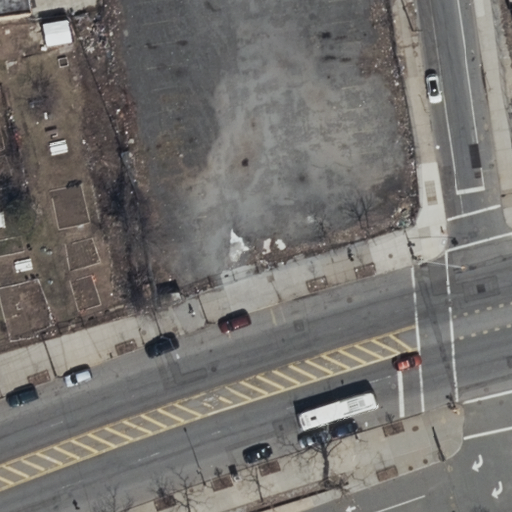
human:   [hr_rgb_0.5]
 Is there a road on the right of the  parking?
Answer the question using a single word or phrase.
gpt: yes

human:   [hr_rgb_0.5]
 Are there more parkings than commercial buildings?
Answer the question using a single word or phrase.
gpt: yes

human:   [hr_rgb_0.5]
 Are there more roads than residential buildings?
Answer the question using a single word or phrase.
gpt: yes

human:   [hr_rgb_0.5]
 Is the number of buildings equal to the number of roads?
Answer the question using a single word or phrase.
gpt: no

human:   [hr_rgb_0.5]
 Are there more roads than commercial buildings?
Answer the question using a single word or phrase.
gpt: yes

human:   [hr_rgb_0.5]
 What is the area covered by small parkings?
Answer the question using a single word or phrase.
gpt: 0m2

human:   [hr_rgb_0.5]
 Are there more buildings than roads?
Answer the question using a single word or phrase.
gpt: no

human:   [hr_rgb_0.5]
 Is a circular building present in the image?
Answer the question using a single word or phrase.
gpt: no

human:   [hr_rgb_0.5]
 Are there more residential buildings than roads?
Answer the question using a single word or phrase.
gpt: no

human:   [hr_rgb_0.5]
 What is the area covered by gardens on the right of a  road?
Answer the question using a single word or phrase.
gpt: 0m2

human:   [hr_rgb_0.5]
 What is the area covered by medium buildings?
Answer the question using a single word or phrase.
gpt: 0m2

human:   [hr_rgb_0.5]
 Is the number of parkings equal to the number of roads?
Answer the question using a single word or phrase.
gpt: no

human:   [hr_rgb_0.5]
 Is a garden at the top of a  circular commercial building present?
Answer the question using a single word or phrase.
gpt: no

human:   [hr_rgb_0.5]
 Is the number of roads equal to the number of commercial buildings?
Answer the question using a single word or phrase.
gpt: no

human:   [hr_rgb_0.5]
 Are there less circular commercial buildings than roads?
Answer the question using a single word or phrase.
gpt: yes

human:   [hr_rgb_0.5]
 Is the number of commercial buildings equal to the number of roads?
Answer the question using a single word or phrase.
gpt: no

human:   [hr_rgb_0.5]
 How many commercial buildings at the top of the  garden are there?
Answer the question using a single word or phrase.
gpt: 0

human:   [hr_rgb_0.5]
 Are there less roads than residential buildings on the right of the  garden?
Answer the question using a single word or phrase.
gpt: no

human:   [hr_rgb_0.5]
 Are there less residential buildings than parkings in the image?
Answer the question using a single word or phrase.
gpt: no

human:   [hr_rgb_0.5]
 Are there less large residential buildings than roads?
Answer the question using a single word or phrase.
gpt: yes

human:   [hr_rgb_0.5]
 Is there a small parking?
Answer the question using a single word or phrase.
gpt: no

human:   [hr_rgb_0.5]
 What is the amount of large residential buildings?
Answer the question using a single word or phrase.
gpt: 0

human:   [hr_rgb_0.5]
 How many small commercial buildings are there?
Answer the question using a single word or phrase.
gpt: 0

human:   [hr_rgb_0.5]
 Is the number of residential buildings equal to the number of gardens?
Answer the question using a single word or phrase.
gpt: yes

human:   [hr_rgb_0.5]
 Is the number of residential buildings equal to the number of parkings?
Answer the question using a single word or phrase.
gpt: yes

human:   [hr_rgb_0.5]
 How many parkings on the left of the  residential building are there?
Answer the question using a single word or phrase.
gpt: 0

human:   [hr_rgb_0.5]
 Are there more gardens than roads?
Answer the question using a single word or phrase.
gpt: no

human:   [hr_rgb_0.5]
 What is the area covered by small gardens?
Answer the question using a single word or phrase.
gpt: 0m2

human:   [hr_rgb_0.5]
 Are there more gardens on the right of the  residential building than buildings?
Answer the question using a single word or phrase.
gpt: no

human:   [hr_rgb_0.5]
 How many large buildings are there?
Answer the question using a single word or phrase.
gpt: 0

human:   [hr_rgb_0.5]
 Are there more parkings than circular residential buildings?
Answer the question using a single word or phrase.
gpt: yes

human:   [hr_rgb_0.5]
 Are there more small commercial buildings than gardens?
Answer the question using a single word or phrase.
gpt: no

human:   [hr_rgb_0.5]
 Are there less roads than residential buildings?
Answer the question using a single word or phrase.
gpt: no

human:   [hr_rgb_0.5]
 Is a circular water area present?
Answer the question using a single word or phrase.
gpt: no

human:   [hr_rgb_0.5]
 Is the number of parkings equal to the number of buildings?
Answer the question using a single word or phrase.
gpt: yes

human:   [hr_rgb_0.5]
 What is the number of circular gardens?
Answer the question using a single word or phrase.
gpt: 0